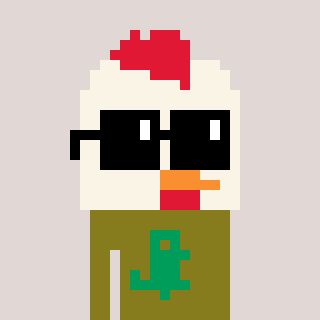
a pixel art character with square black sunglasses, a chicken-shaped head and a gunk-colored body on a warm background